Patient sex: M
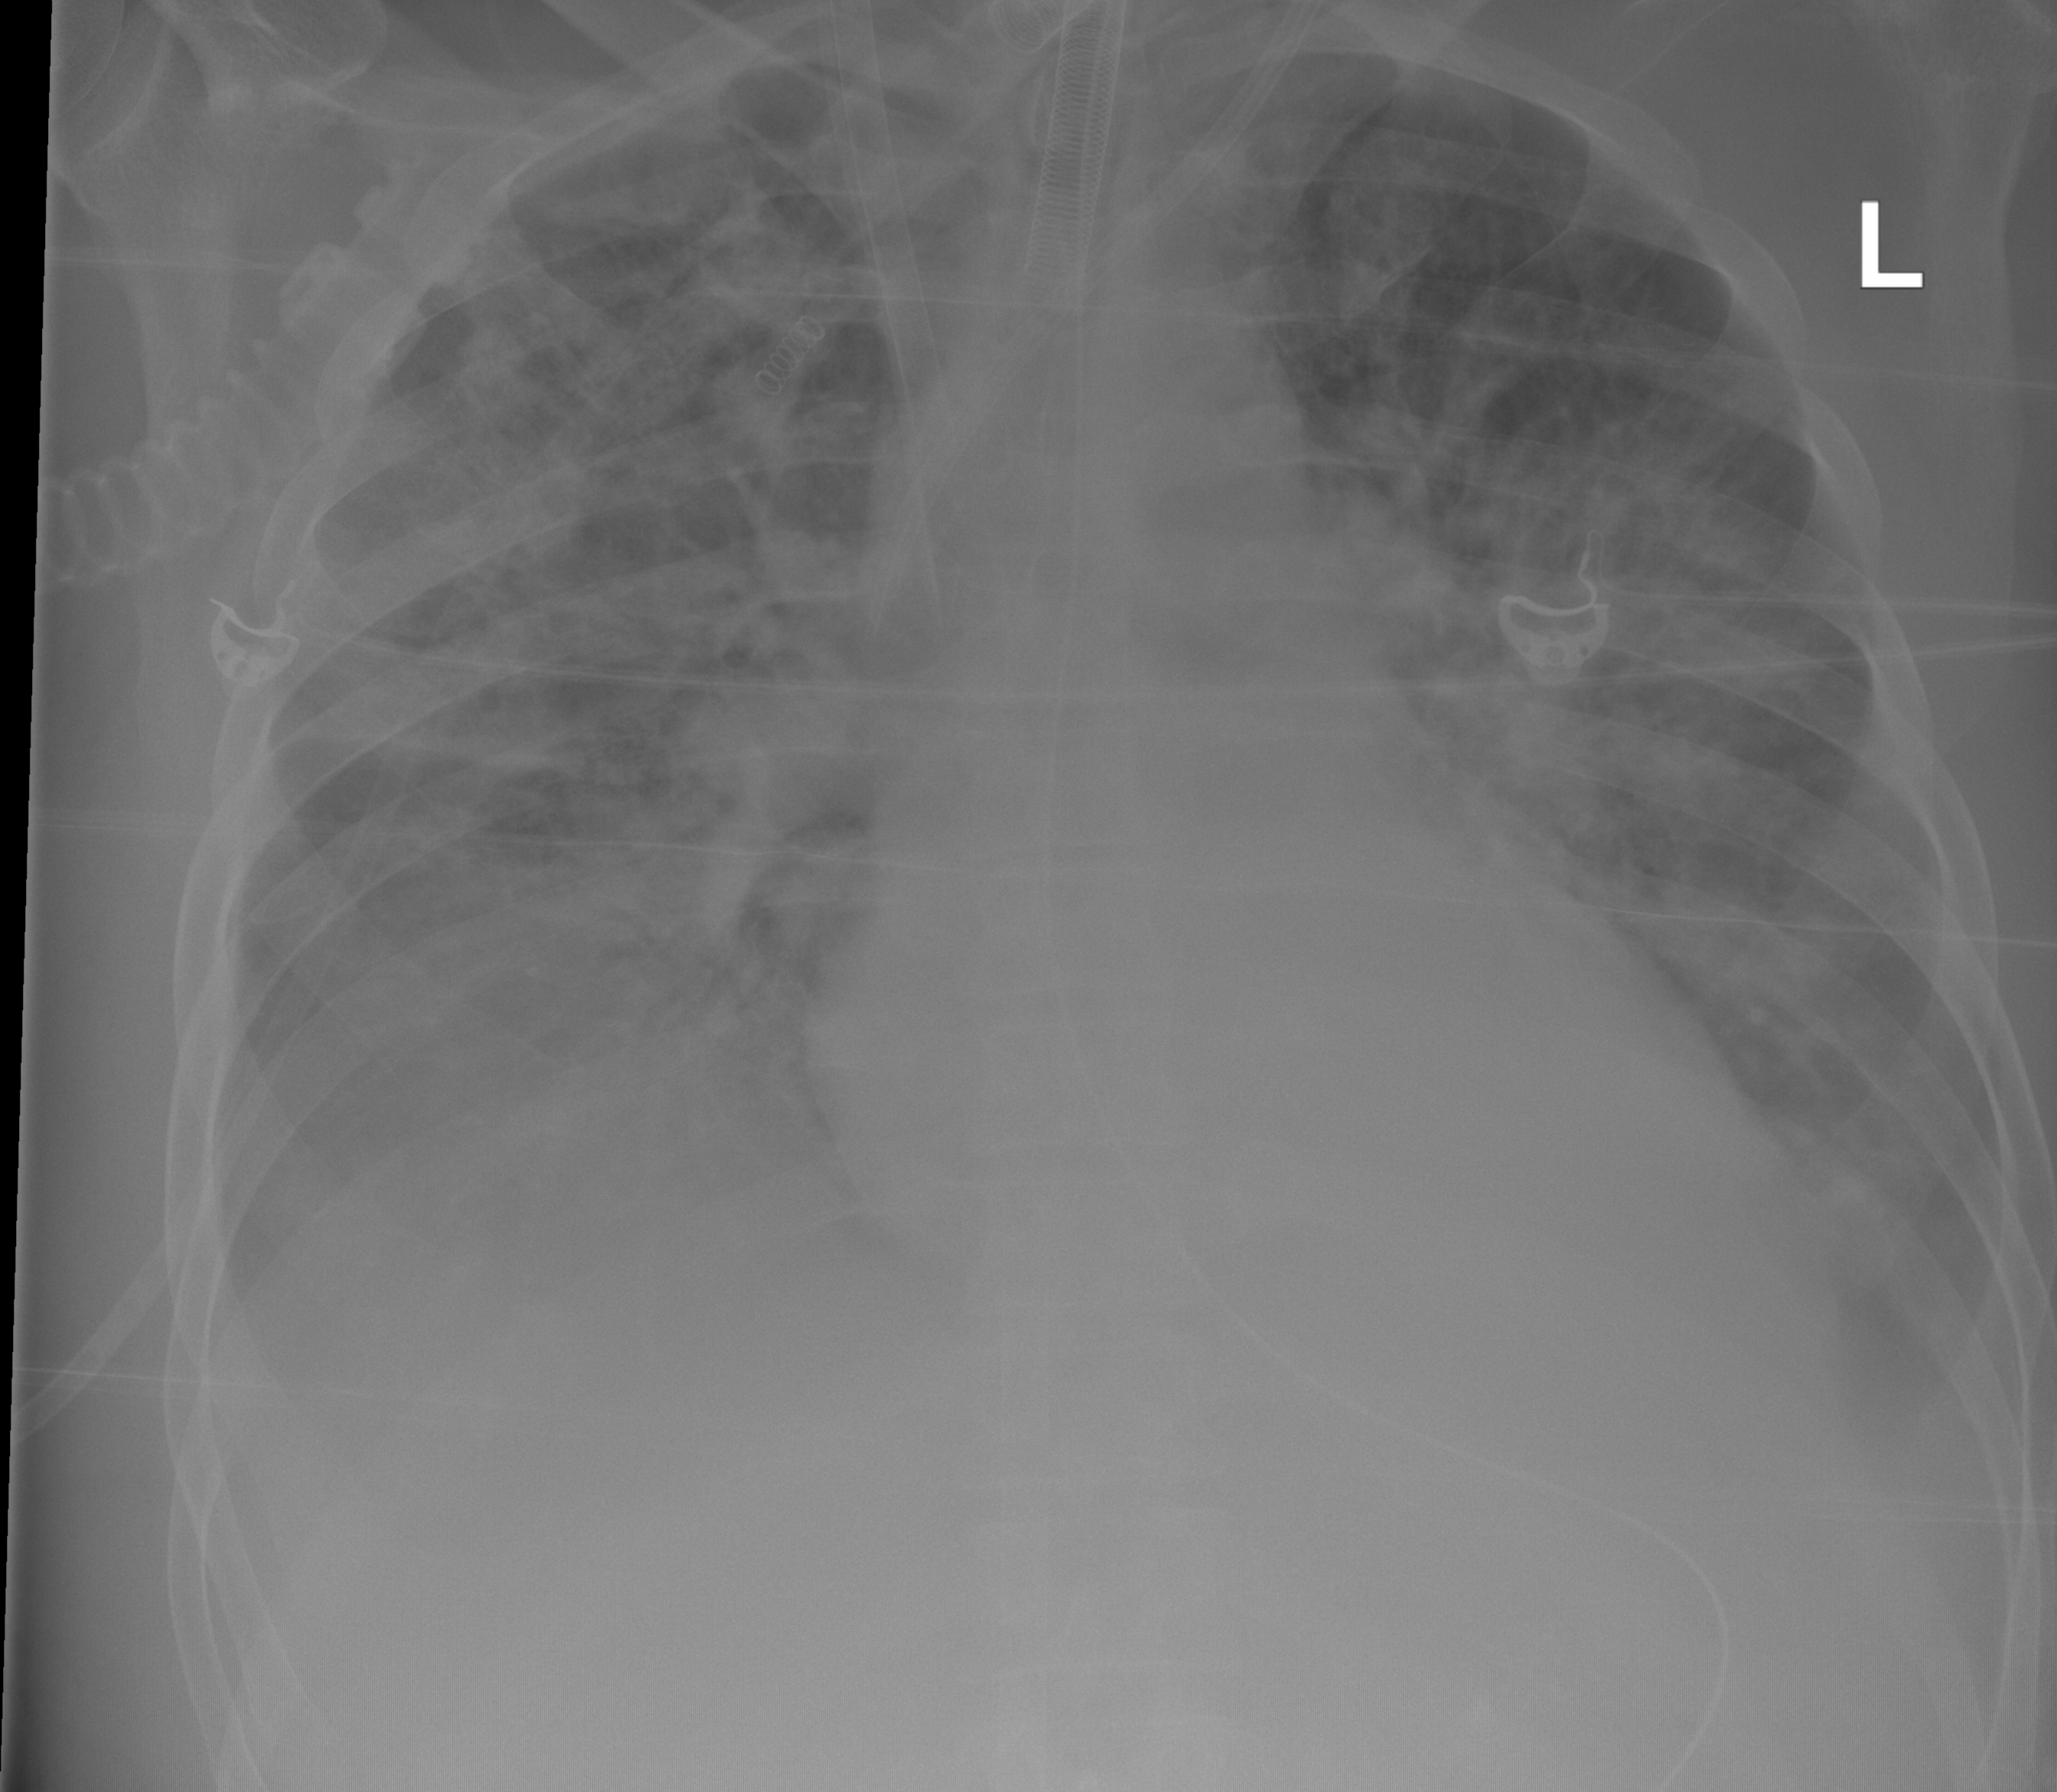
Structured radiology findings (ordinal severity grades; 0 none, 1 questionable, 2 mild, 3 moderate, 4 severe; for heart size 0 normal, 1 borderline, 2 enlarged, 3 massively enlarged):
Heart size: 2
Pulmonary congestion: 3
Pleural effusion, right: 2
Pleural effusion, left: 2
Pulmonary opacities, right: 3
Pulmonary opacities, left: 3
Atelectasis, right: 3
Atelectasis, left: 2